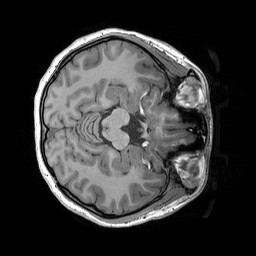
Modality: T1w
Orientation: axial
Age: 23